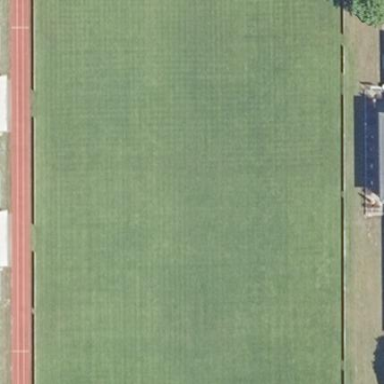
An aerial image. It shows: Grass pitch designated for soccer.